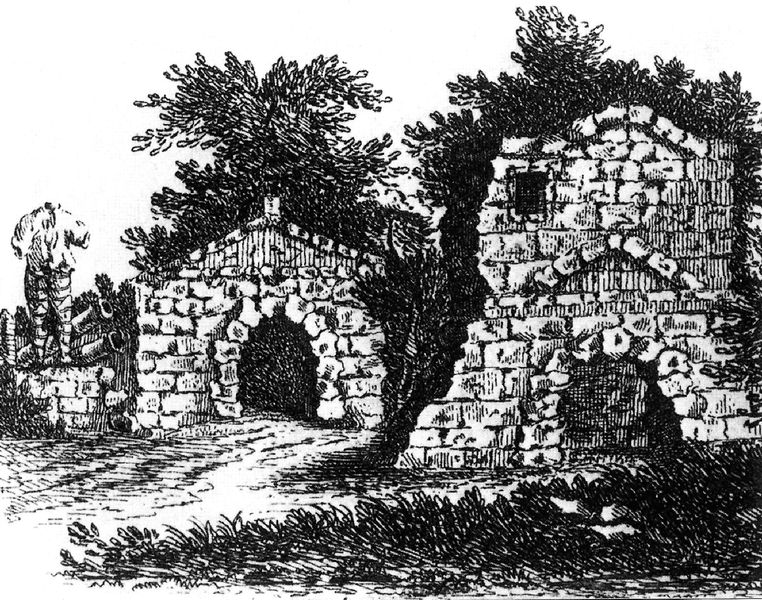
Titel: Temple of Modern Virtue, Stowe Gardens
Künstler: George Bickham
Schlagwörter: baum, blätter, dunkel, himmel, kopf, körper, laub, mann, bäume, fenster, schwarz, skizze, zeichnung, dach, gebäude, gras, haus, rasen, weg, stein, steine, häuser, figur, kohl, skulptur, statue, düster, bogen, dorf, dächer, mauer, grafik, hof, rundbogen, tor, kanone, ruine, kohle, torso, druck, schwarzweiss, stich, bleistift, ruinen, kanonen, kopflos, steinhaus, rohr, weinkeller, statur, kanonenrohre, boothäuser, ehimmel, bänme